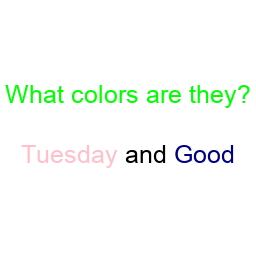
Color: pink, navy
Background color: white
Question text color: lime